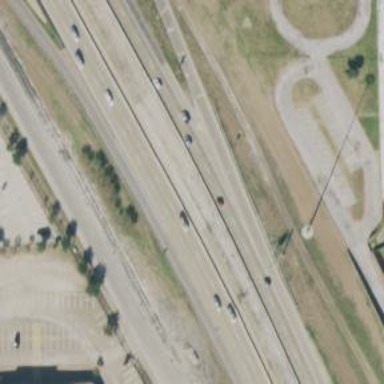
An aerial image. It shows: Motorway junction.